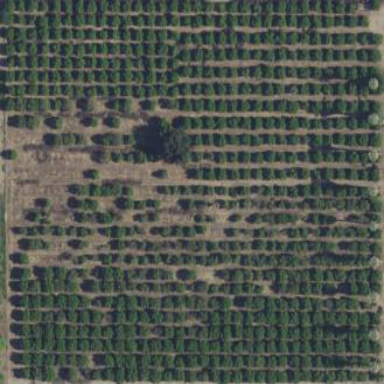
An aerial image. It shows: Orange orchard with rows of vibrant orange trees.